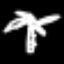
Label: palm tree